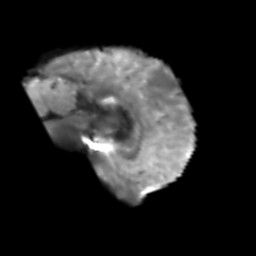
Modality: T2w
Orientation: sagittal
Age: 68
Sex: male
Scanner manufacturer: siemens
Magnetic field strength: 3 T
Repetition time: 6.1 s
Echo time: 0.101 s